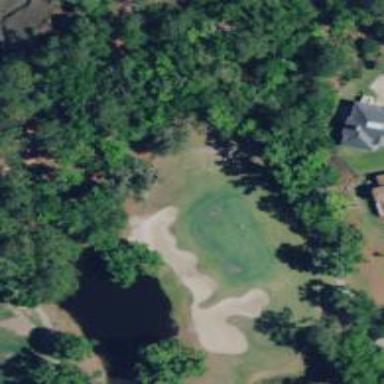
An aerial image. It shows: Golf hole.